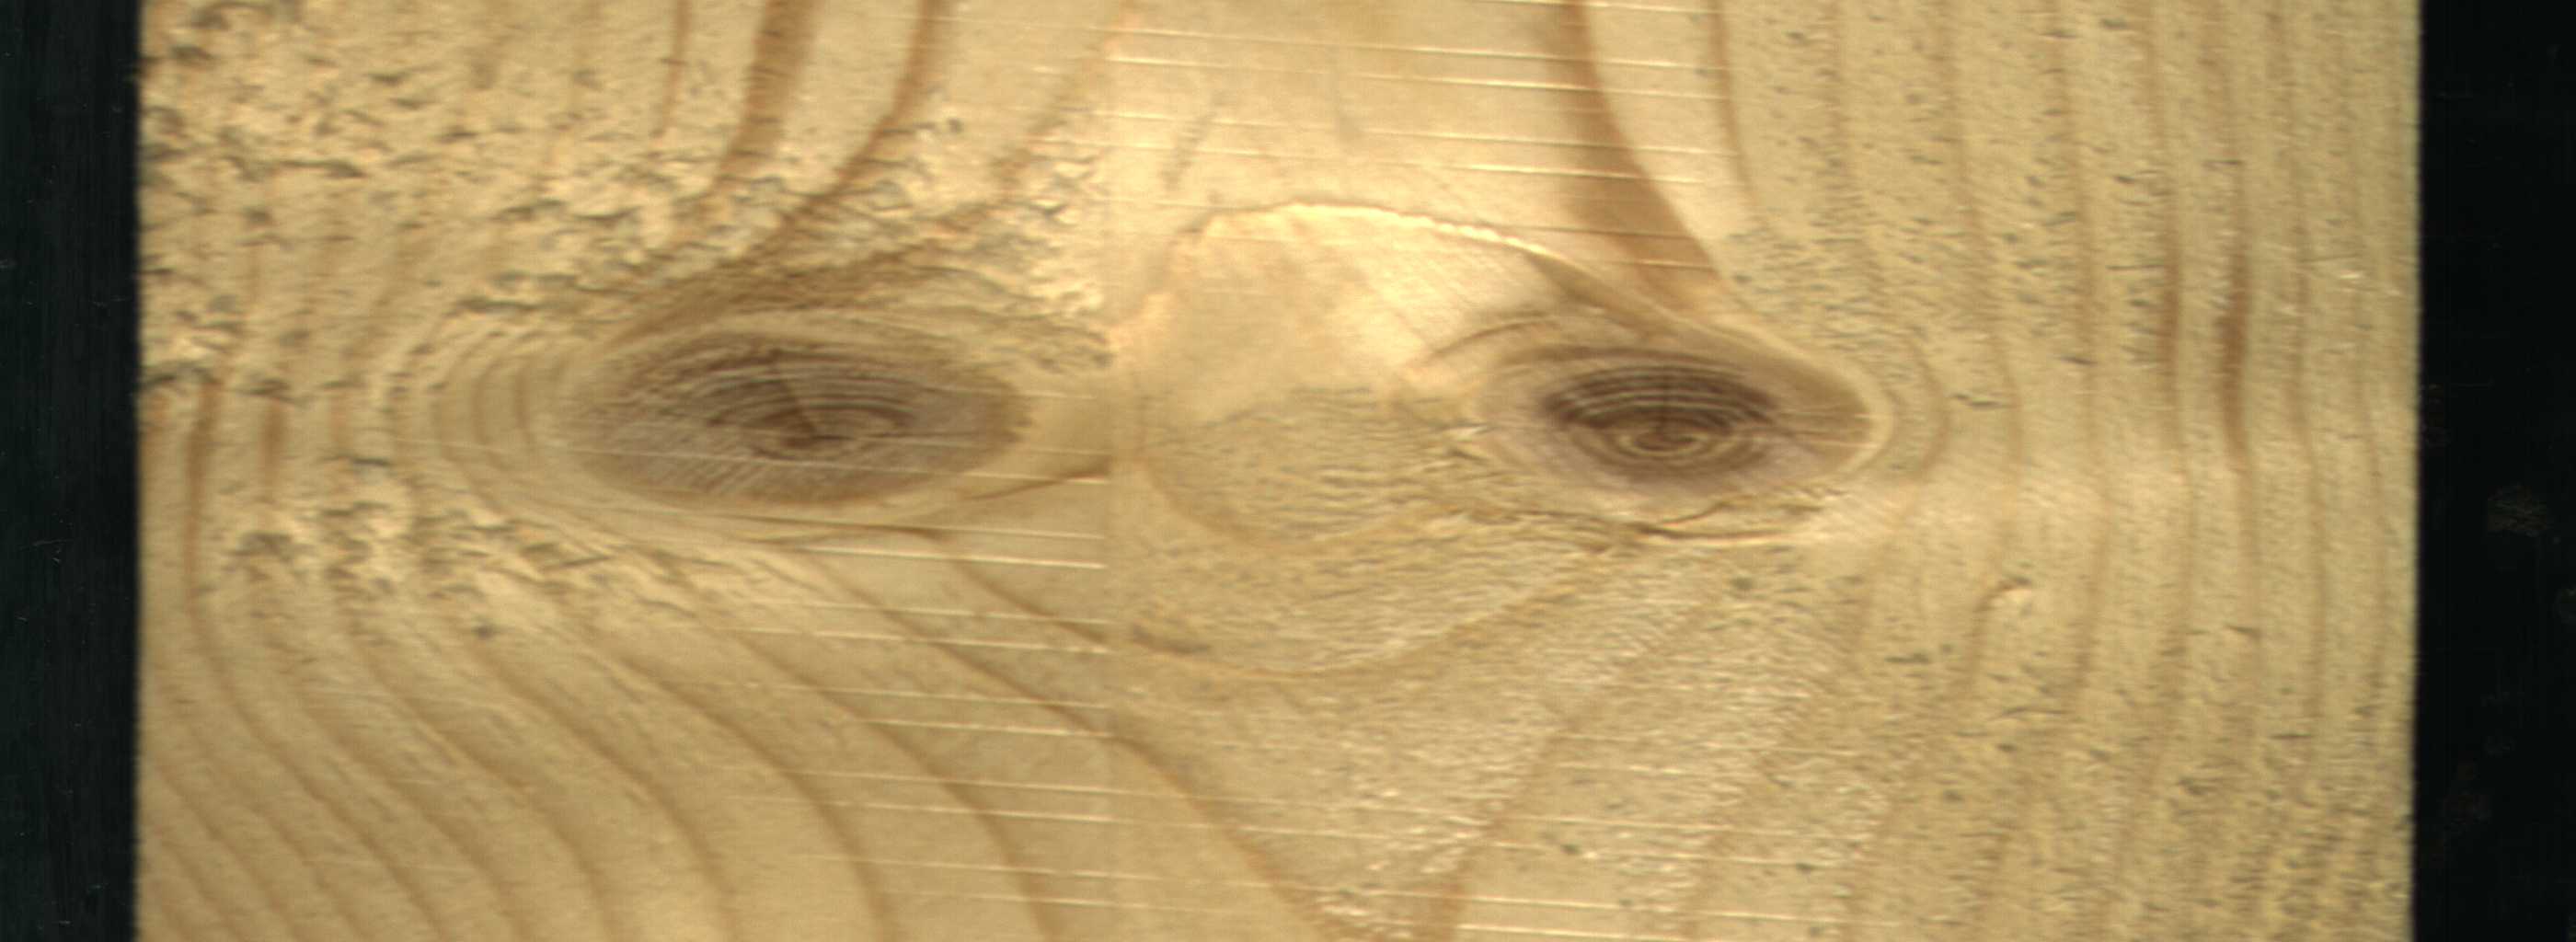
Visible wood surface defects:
Live_Knot
Live_Knot
Live_Knot